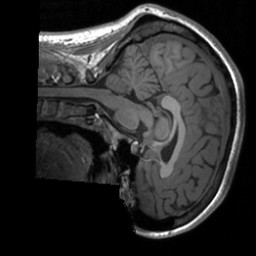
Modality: T1w
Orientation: sagittal
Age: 23
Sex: female
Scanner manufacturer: siemens
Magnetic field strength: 3 T
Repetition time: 1.9 s
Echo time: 0.00226 s